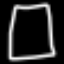
Label: square